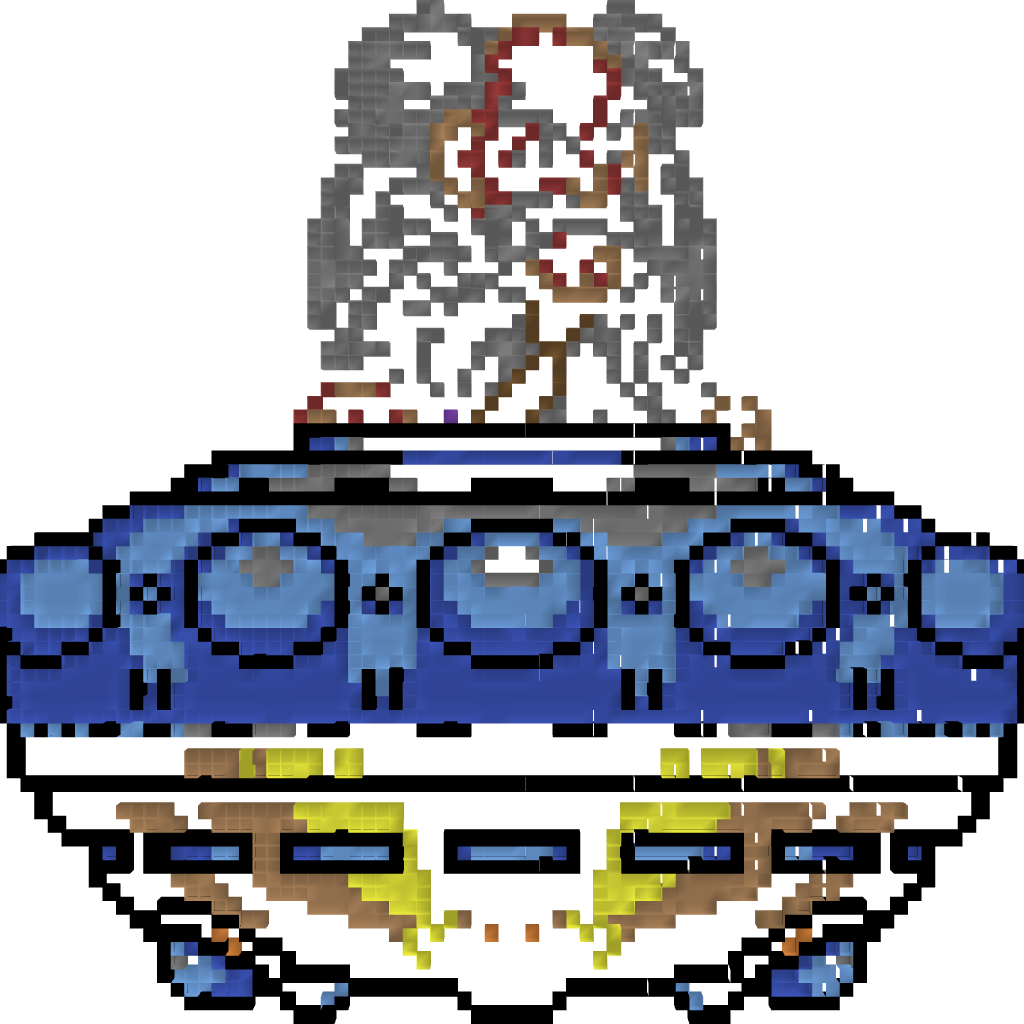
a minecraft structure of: Wily UFO (ErnieCIII) bad low quality